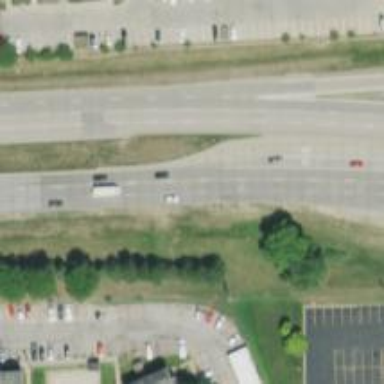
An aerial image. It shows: Primary highway.